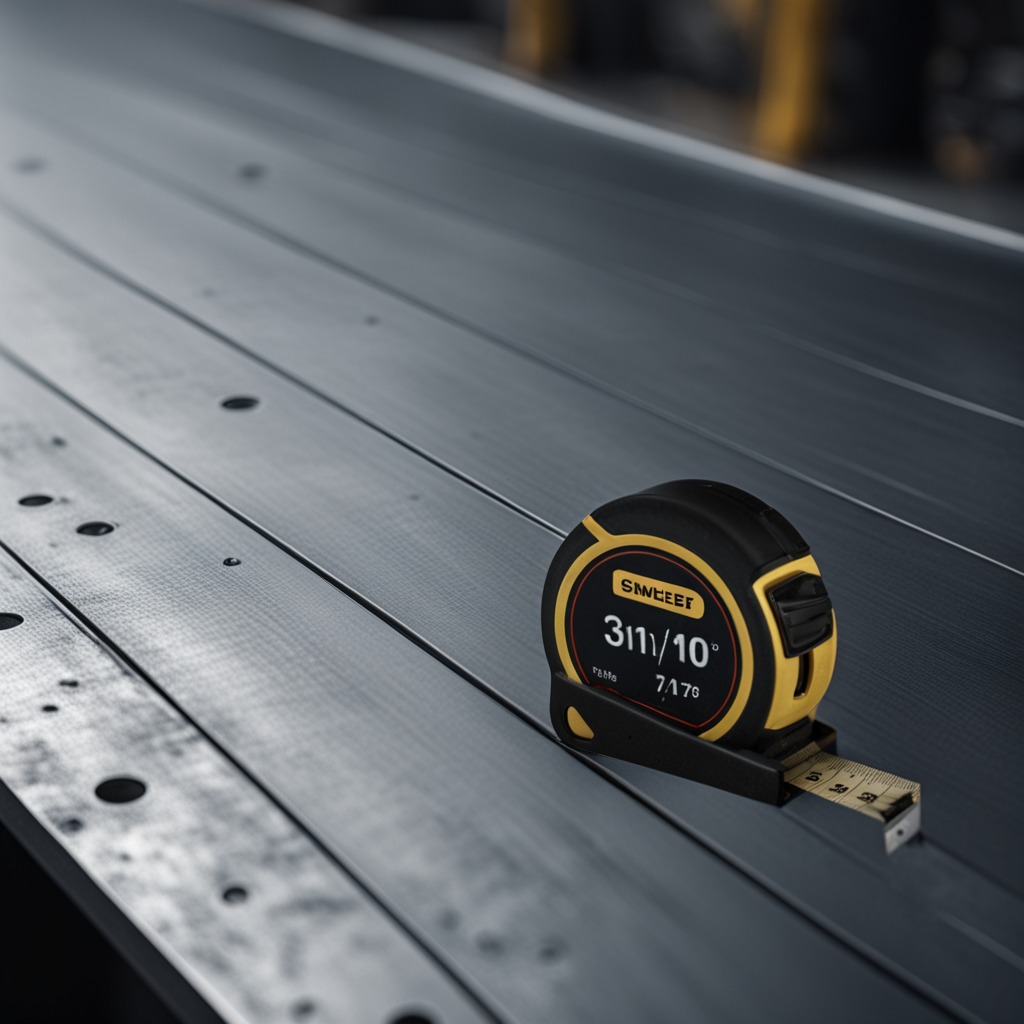
A measuring tape is lying on a cold steel table in a mining workshop gritty textures.